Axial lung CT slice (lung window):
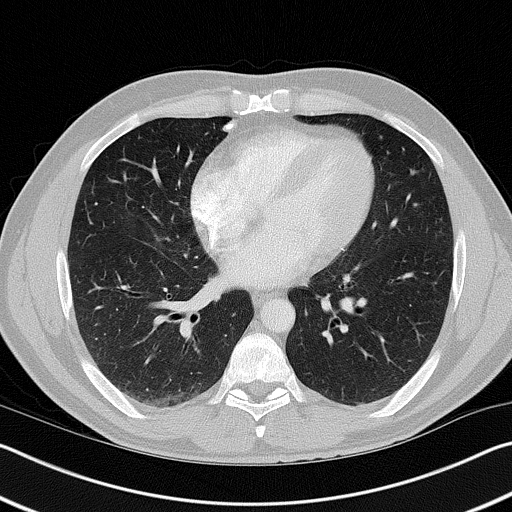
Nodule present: yes
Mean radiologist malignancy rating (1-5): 1